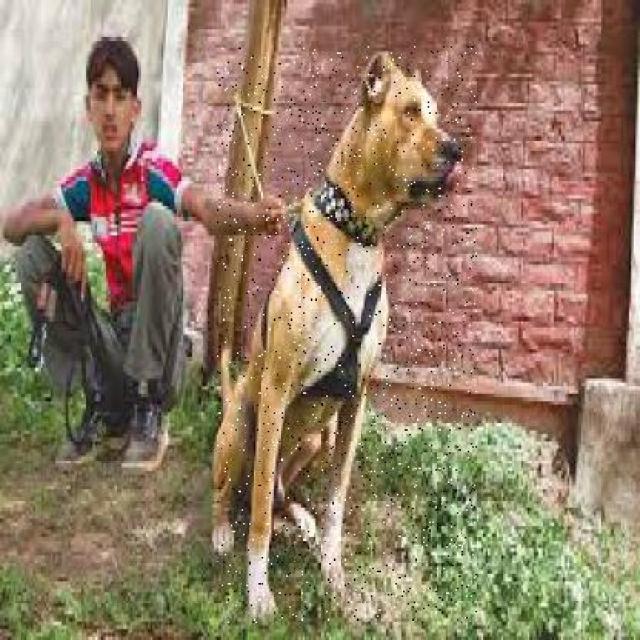
Healthy canine skin — no visible lesions, inflammation, or abnormalities. The skin and coat appear normal.